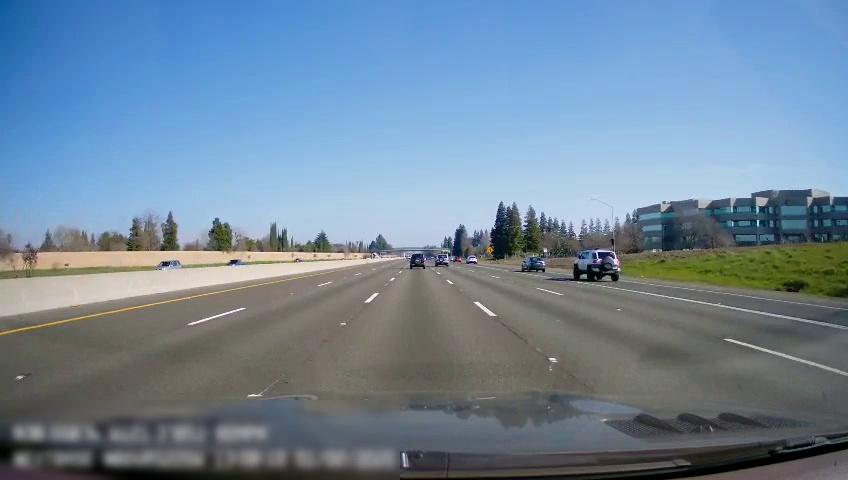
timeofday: Day
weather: Sunny
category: Drivable Space
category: Vehicles | SUV
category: Vehicles | SUV
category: Vehicles | SUV
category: Vehicles | Truck
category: Vehicles | SUV
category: Vehicles | Car
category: Vehicles | Car
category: Lanes | Current Lane
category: Lanes | Alternate Lane
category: Lanes | Alternate Lane
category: Lanes | Alternate Lane
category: Lanes | Alternate Lane
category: Lanes | Alternate Lane
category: Lanes | Alternate Lane